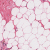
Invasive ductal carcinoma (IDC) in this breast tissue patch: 0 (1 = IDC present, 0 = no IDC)